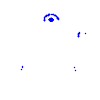
Particle: kaon